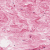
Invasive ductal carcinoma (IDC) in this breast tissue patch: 0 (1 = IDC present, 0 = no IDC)